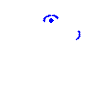
Particle: proton